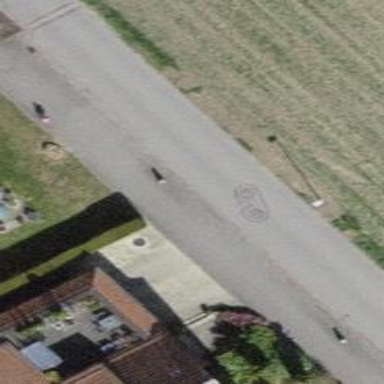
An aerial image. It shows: Bollard barrier.